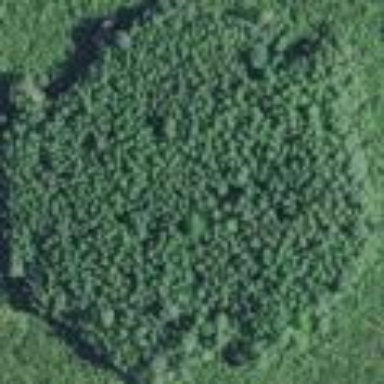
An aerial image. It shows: Beautiful woodland area.